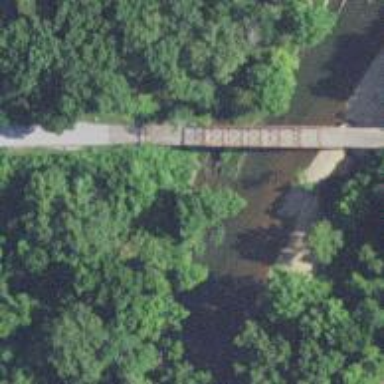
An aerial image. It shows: Unclassified road on bridge.